Question: I'm trying to create an API for saving a Person and its Address, like in this model:

And i'm getting this error when trying to save an address with a foreing key:
'''
Resolved [org.springframework.http.converter.HttpMessageNotReadableException: JSON parse error:
Cannot construct instance of 'com.apitest.api.model.Pessoa' (although at least one Creator exists):
no int/Int-argument constructor/factory method to deserialize from Number value (1)]
'''
I know it seems like a parser error, but it just happens when i do a request that contains the fk field, so:
This is a valid request:
{
"logradouro": "test",
"cep": "354",
"numero": "test",
"cidade": "test"
}
This one i get a 400 bad request:
{
"logradouro": "null",
"cep": "354",
"numero": "null",
"cidade": "null",
"pessoa": 1
}
Just by adding the fk field, like i said.
Models:
Person
'''
package com.apitest.api.model;
import java.util.Date;
import java.util.List;
import jakarta.persistence.Column;
import jakarta.persistence.Entity;
import jakarta.persistence.FetchType;
import jakarta.persistence.GeneratedValue;
import jakarta.persistence.GenerationType;
import jakarta.persistence.Id;
import jakarta.persistence.OneToMany;
import jakarta.persistence.Table;
@Entity
@Table(name = "pessoa")
public class Pessoa {
@Id
@GeneratedValue(strategy = GenerationType.AUTO)
private Integer id;
@Column(name = "nome")
private String nome;
@Column(name = "dataNascimento")
private Date dataNascimento;
public Pessoa(Integer id, String nome, Date dataNascimento) {
this.id = id;
this.nome = nome;
this.dataNascimento = dataNascimento;
}
public Pessoa(){
};
public Integer getId() {
return this.id;
}
public void setId(Integer id) {
this.id = id;
}
public String getNome() {
return nome;
}
public void setNome(String nome) {
this.nome = nome;
}
public Date getDataNascimento() {
return dataNascimento;
}
public void setDataNascimento(Date dataNascimento) {
this.dataNascimento = dataNascimento;
}
}
'''
Address
'''
package com.apitest.api.model;
import jakarta.persistence.Column;
import jakarta.persistence.Entity;
import jakarta.persistence.GeneratedValue;
import jakarta.persistence.GenerationType;
import jakarta.persistence.Id;
import jakarta.persistence.JoinColumn;
import jakarta.persistence.ManyToOne;
import jakarta.persistence.Table;
@Entity
@Table(name = "endereco")
public class Endereco {
@Id
@GeneratedValue(strategy = GenerationType.AUTO)
private Integer id_endereco;
@Column(name = "logradouro")
private String logradouro;
@Column(name = "cep")
private String cep;
@Column(name = "numero")
private String numero;
@Column(name = "cidade")
private String cidade;
@ManyToOne
@JoinColumn(name = "id")
private Pessoa pessoa;
public Endereco(Integer id_endereco, String logradouro, String cep, String numero, String cidade, Pessoa pessoa) {
this.id_endereco = id_endereco;
this.logradouro = logradouro;
this.cep = cep;
this.numero = numero;
this.cidade = cidade;
this.pessoa = pessoa;
}
public Endereco(){
};
public String getLogradouro() {
return logradouro;
}
public void setLogradouro(String logradouro) {
this.logradouro = logradouro;
}
public String getCep() {
return cep;
}
public void setCep(String cep) {
this.cep = cep;
}
public String getNumero() {
return numero;
}
public void setNumero(String numero) {
this.numero = numero;
}
public String getCidade() {
return cidade;
}
public void setCidade(String cidade) {
this.cidade = cidade;
}
public Pessoa getPessoa() {
return pessoa;
}
public void setPessoa(Pessoa pessoa) {
this.pessoa = pessoa;
}
public Integer getId_endereco() {
return id_endereco;
}
public void setId_endereco(Integer id_endereco) {
this.id_endereco = id_endereco;
}
}
'''
Controllers:
Person
'''
package com.apitest.api.controller;
import org.springframework.beans.factory.annotation.Autowired;
import org.springframework.http.ResponseEntity;
import org.springframework.web.bind.annotation.PostMapping;
import org.springframework.web.bind.annotation.RequestBody;
import org.springframework.web.bind.annotation.RestController;
import com.apitest.api.model.Pessoa;
import com.apitest.api.service.PessoaService;
@RestController
public class PessoaController {
@Autowired
private PessoaService pessoaService;
@PostMapping("/pessoas")
public ResponseEntity<Pessoa> createPessoa(@RequestBody Pessoa pessoa){
return ResponseEntity.ok().body(this.pessoaService.createPessoa(pessoa));
}
}
'''
Address
'''
package com.apitest.api.controller;
import org.springframework.beans.factory.annotation.Autowired;
import org.springframework.http.ResponseEntity;
import org.springframework.web.bind.annotation.PostMapping;
import org.springframework.web.bind.annotation.RequestBody;
import org.springframework.web.bind.annotation.RestController;
import com.apitest.api.model.Endereco;
import com.apitest.api.service.EnderecoService;
@RestController
public class EnderecoController {
@Autowired
private EnderecoService enderecoService;
@PostMapping("/endereco")
public ResponseEntity<Endereco> createEndereco(@RequestBody Endereco endereco){
return ResponseEntity.ok().body(this.enderecoService.createEndereco(endereco));
}
}
'''
Service:
Person
'''
package com.apitest.api.service;
import java.util.List;
import java.util.Optional;
import org.springframework.beans.factory.annotation.Autowired;
import org.springframework.stereotype.Service;
import org.springframework.transaction.annotation.Transactional;
import com.apitest.api.model.Pessoa;
import com.apitest.api.repository.PessoaRepository;
@Service
@Transactional
public class PessoaServiceImpl implements PessoaService {
@Autowired
private PessoaRepository pessoaRepository;
@Override
public Pessoa createPessoa(Pessoa pessoa) {
return pessoaRepository.save(pessoa);
}
@Override
public Pessoa updatePessoa(Pessoa pessoa) {
Optional<Pessoa> pessoaDb = this.pessoaRepository.findById(pessoa.getId());
Pessoa pessoaUpdate = pessoaDb.get();
pessoaUpdate.setId(pessoa.getId());
pessoaUpdate.setNome(pessoa.getNome());
return pessoaUpdate;
}
@Override
public Pessoa getPessoaById(Pessoa pessoa) {
// TODO Auto-generated method stub
return null;
}
@Override
public List<Pessoa> getAllPessoa() {
// TODO Auto-generated method stub
return null;
}
@Override
public void deletePessoa(long pessoaId) {
// TODO Auto-generated method stub
}
}
'''
Address
'''
package com.apitest.api.service;
import org.springframework.beans.factory.annotation.Autowired;
import org.springframework.stereotype.Service;
import com.apitest.api.model.Endereco;
import com.apitest.api.repository.EnderecoRepository;
import com.apitest.api.repository.PessoaRepository;
import org.springframework.transaction.annotation.Transactional;
@Service
@Transactional
public class EnderecoServiceImpl implements EnderecoService {
@Autowired
private EnderecoRepository enderecoRepository;
@Override
public Endereco createEndereco(Endereco endereco) {
return enderecoRepository.save(endereco);
}
}
'''
I have already tried to use JsonCreator and JsonProperty annotations but did not worked for me...
Any help would be appreciated.
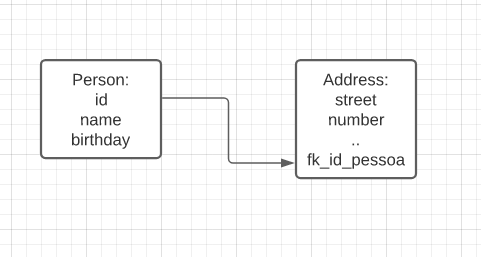
Answer: You're getting this error because you're sending the value of '"1"' for the object 'Pessoa'. You need to pass the fields in the object, something like this should work.
'{ "logradouro": "null", "cep": "354", "numero": "null", "cidade": "null", "pessoa": {"id": 1} }'
Also, I'm not sure what "null" means here, but if you want those fields to be null, don't send them. The way this is written, you're going to end up with the word 'null' everywhere.